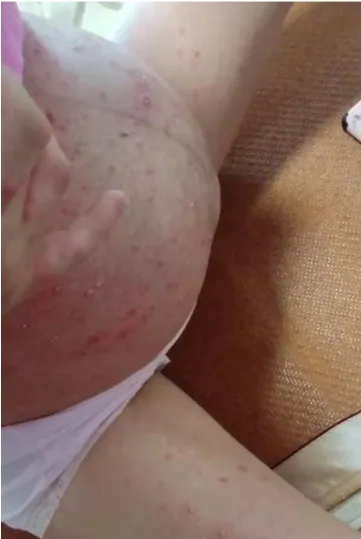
The skin manifestations of the mother with varicella infection. (A, B) The mother exhibits a widespread rash of vesicles.
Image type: medical_photograph (skin_photograph)